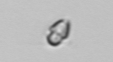
Label: Heterocapsa_rotundata